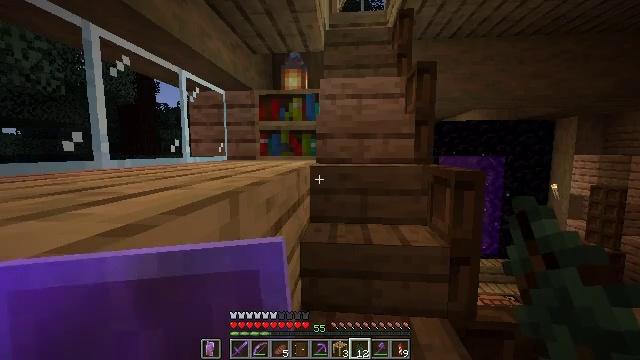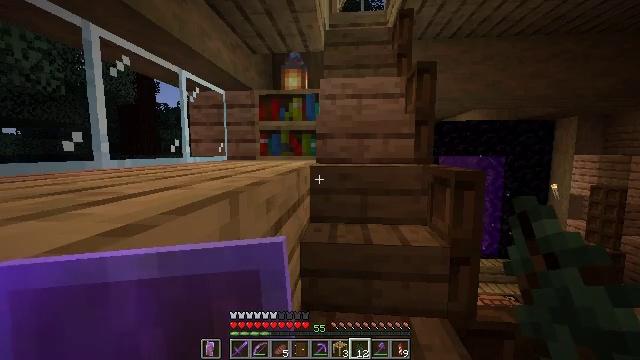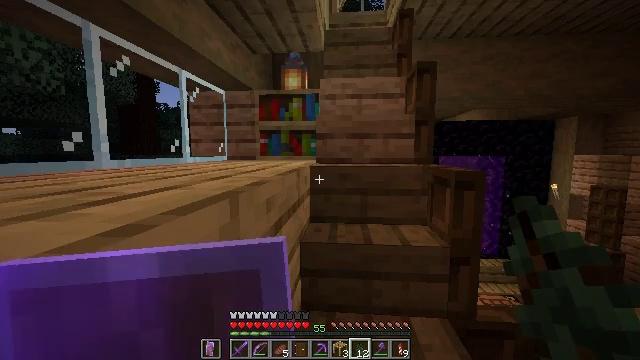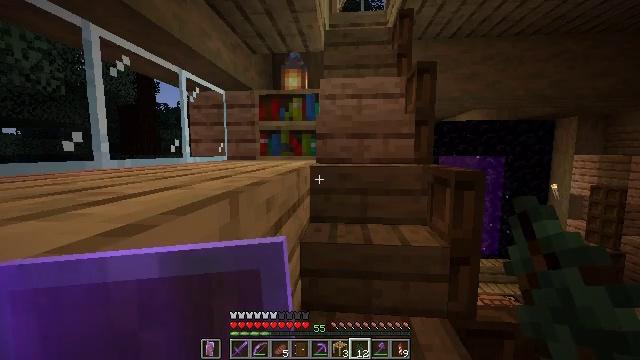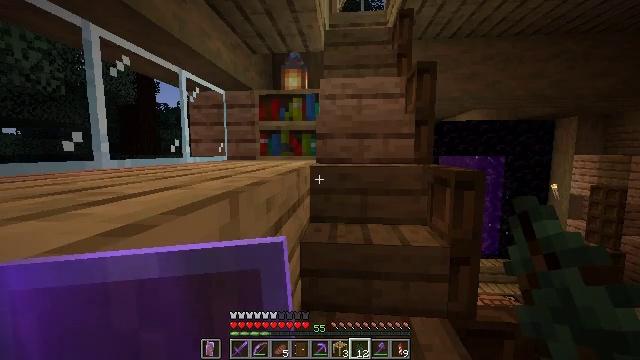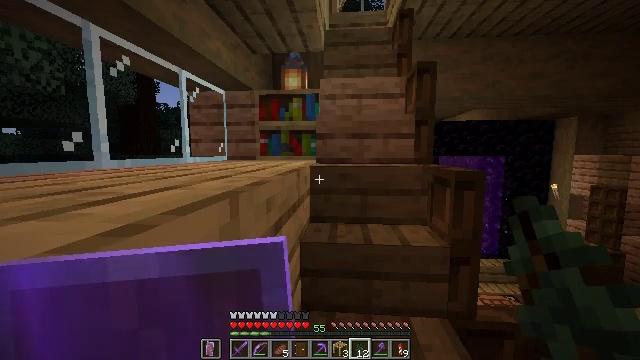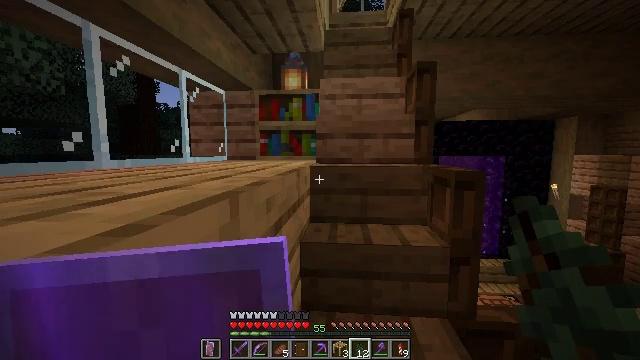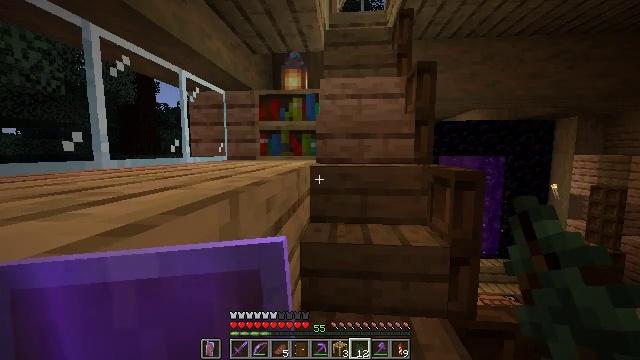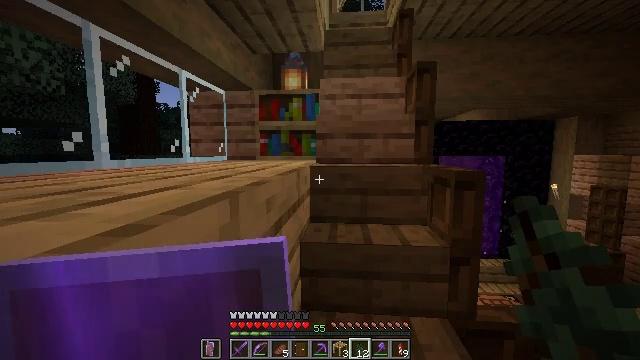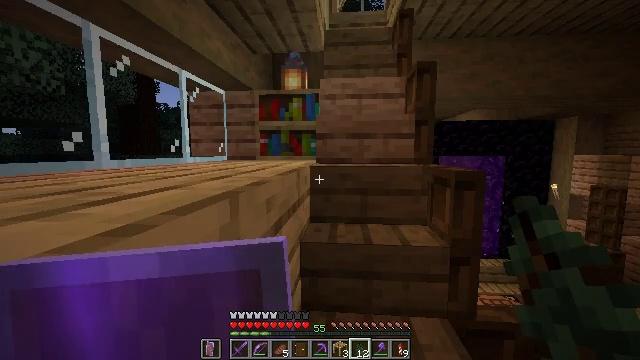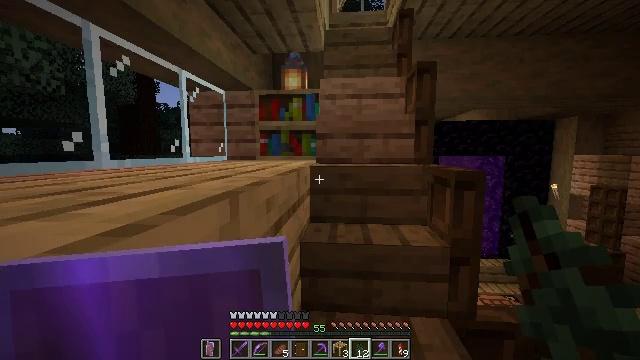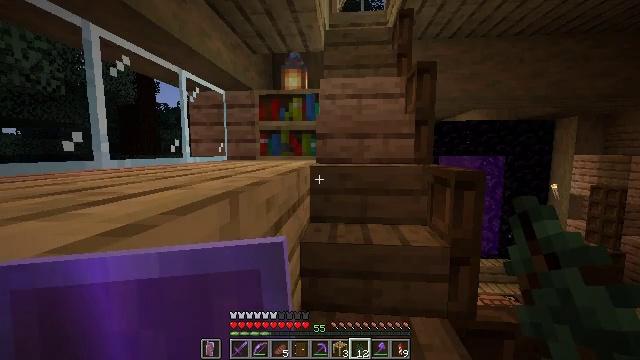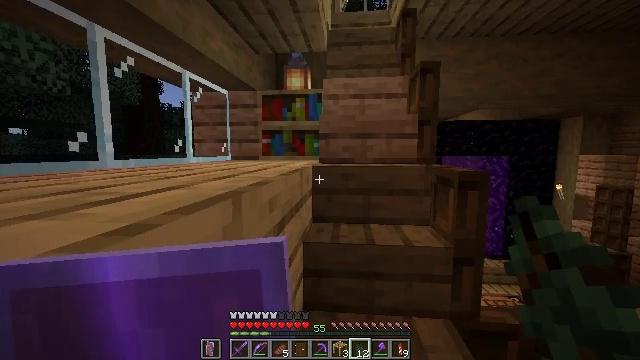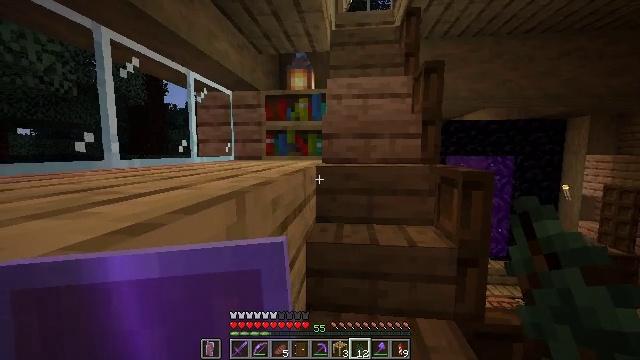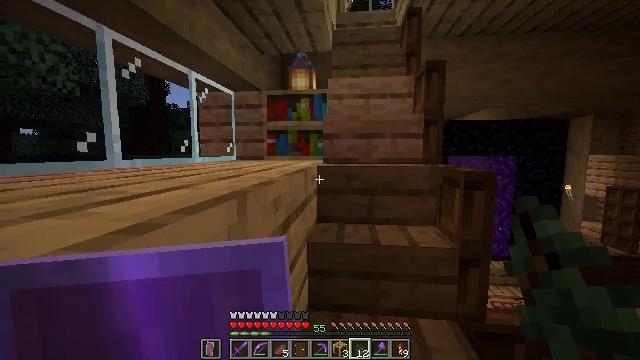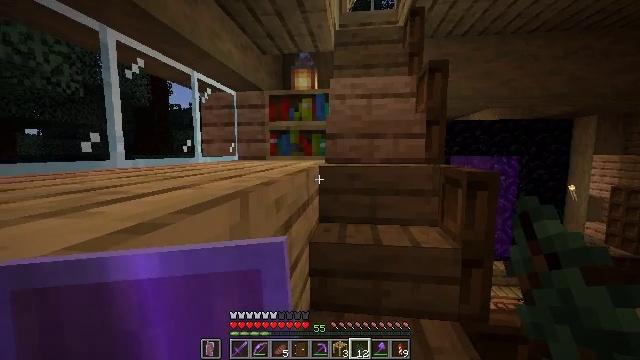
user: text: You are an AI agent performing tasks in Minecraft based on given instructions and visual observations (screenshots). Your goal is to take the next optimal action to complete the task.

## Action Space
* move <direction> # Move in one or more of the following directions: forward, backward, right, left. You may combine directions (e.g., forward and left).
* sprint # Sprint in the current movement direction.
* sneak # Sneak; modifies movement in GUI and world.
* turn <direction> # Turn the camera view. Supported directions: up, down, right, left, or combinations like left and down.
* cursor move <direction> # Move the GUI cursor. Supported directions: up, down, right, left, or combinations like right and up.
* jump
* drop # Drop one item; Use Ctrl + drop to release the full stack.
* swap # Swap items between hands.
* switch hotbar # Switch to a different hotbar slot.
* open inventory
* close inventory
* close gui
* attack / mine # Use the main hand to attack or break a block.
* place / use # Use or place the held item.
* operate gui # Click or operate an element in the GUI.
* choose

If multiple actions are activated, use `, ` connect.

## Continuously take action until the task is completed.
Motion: motion action
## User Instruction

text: Gather items from the brown shulker box by mining it.
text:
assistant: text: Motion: no_op
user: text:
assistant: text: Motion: no_op
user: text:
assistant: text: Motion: no_op
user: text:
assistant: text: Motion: no_op
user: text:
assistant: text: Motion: no_op
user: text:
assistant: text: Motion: no_op
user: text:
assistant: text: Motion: no_op
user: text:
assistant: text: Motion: no_op
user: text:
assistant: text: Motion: no_op
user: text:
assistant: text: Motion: no_op
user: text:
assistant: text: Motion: no_op
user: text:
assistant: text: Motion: no_op
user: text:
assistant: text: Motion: no_op
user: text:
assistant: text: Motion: no_op
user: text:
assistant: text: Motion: no_op
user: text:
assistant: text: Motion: turn left
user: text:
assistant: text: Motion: turn left and down
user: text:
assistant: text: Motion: turn left and down
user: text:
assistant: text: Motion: turn left and down
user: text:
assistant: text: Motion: turn left
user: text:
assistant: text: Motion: turn left
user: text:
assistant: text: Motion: no_op
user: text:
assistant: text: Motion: no_op
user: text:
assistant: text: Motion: no_op
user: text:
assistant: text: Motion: no_op
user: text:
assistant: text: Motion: no_op
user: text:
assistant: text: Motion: no_op
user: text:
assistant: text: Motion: no_op
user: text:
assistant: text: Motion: no_op
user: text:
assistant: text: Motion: no_op